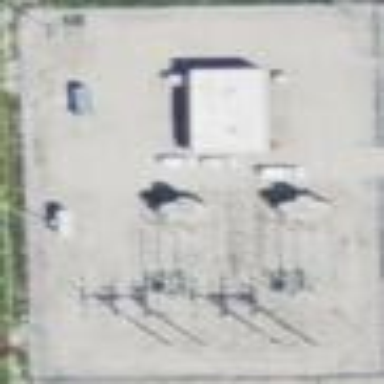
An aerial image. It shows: Transmission substation.